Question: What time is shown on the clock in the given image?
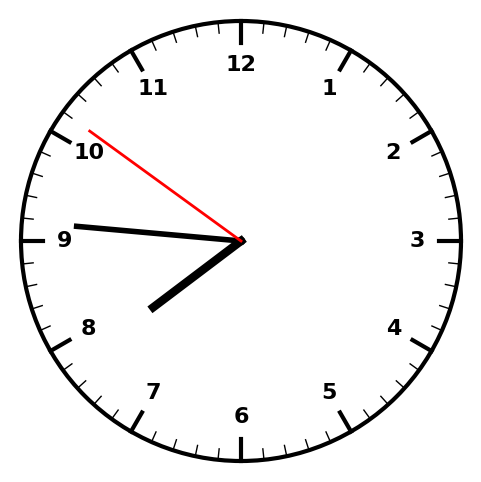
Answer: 07:45:51